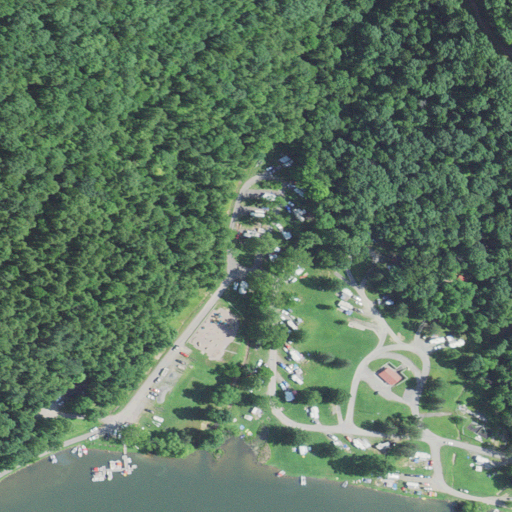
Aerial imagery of valley in West Virginia named Belknap Hollow containing deciduous forest, pasture, open water, grassland, open development, low intensity development, and medium intensity development